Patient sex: M
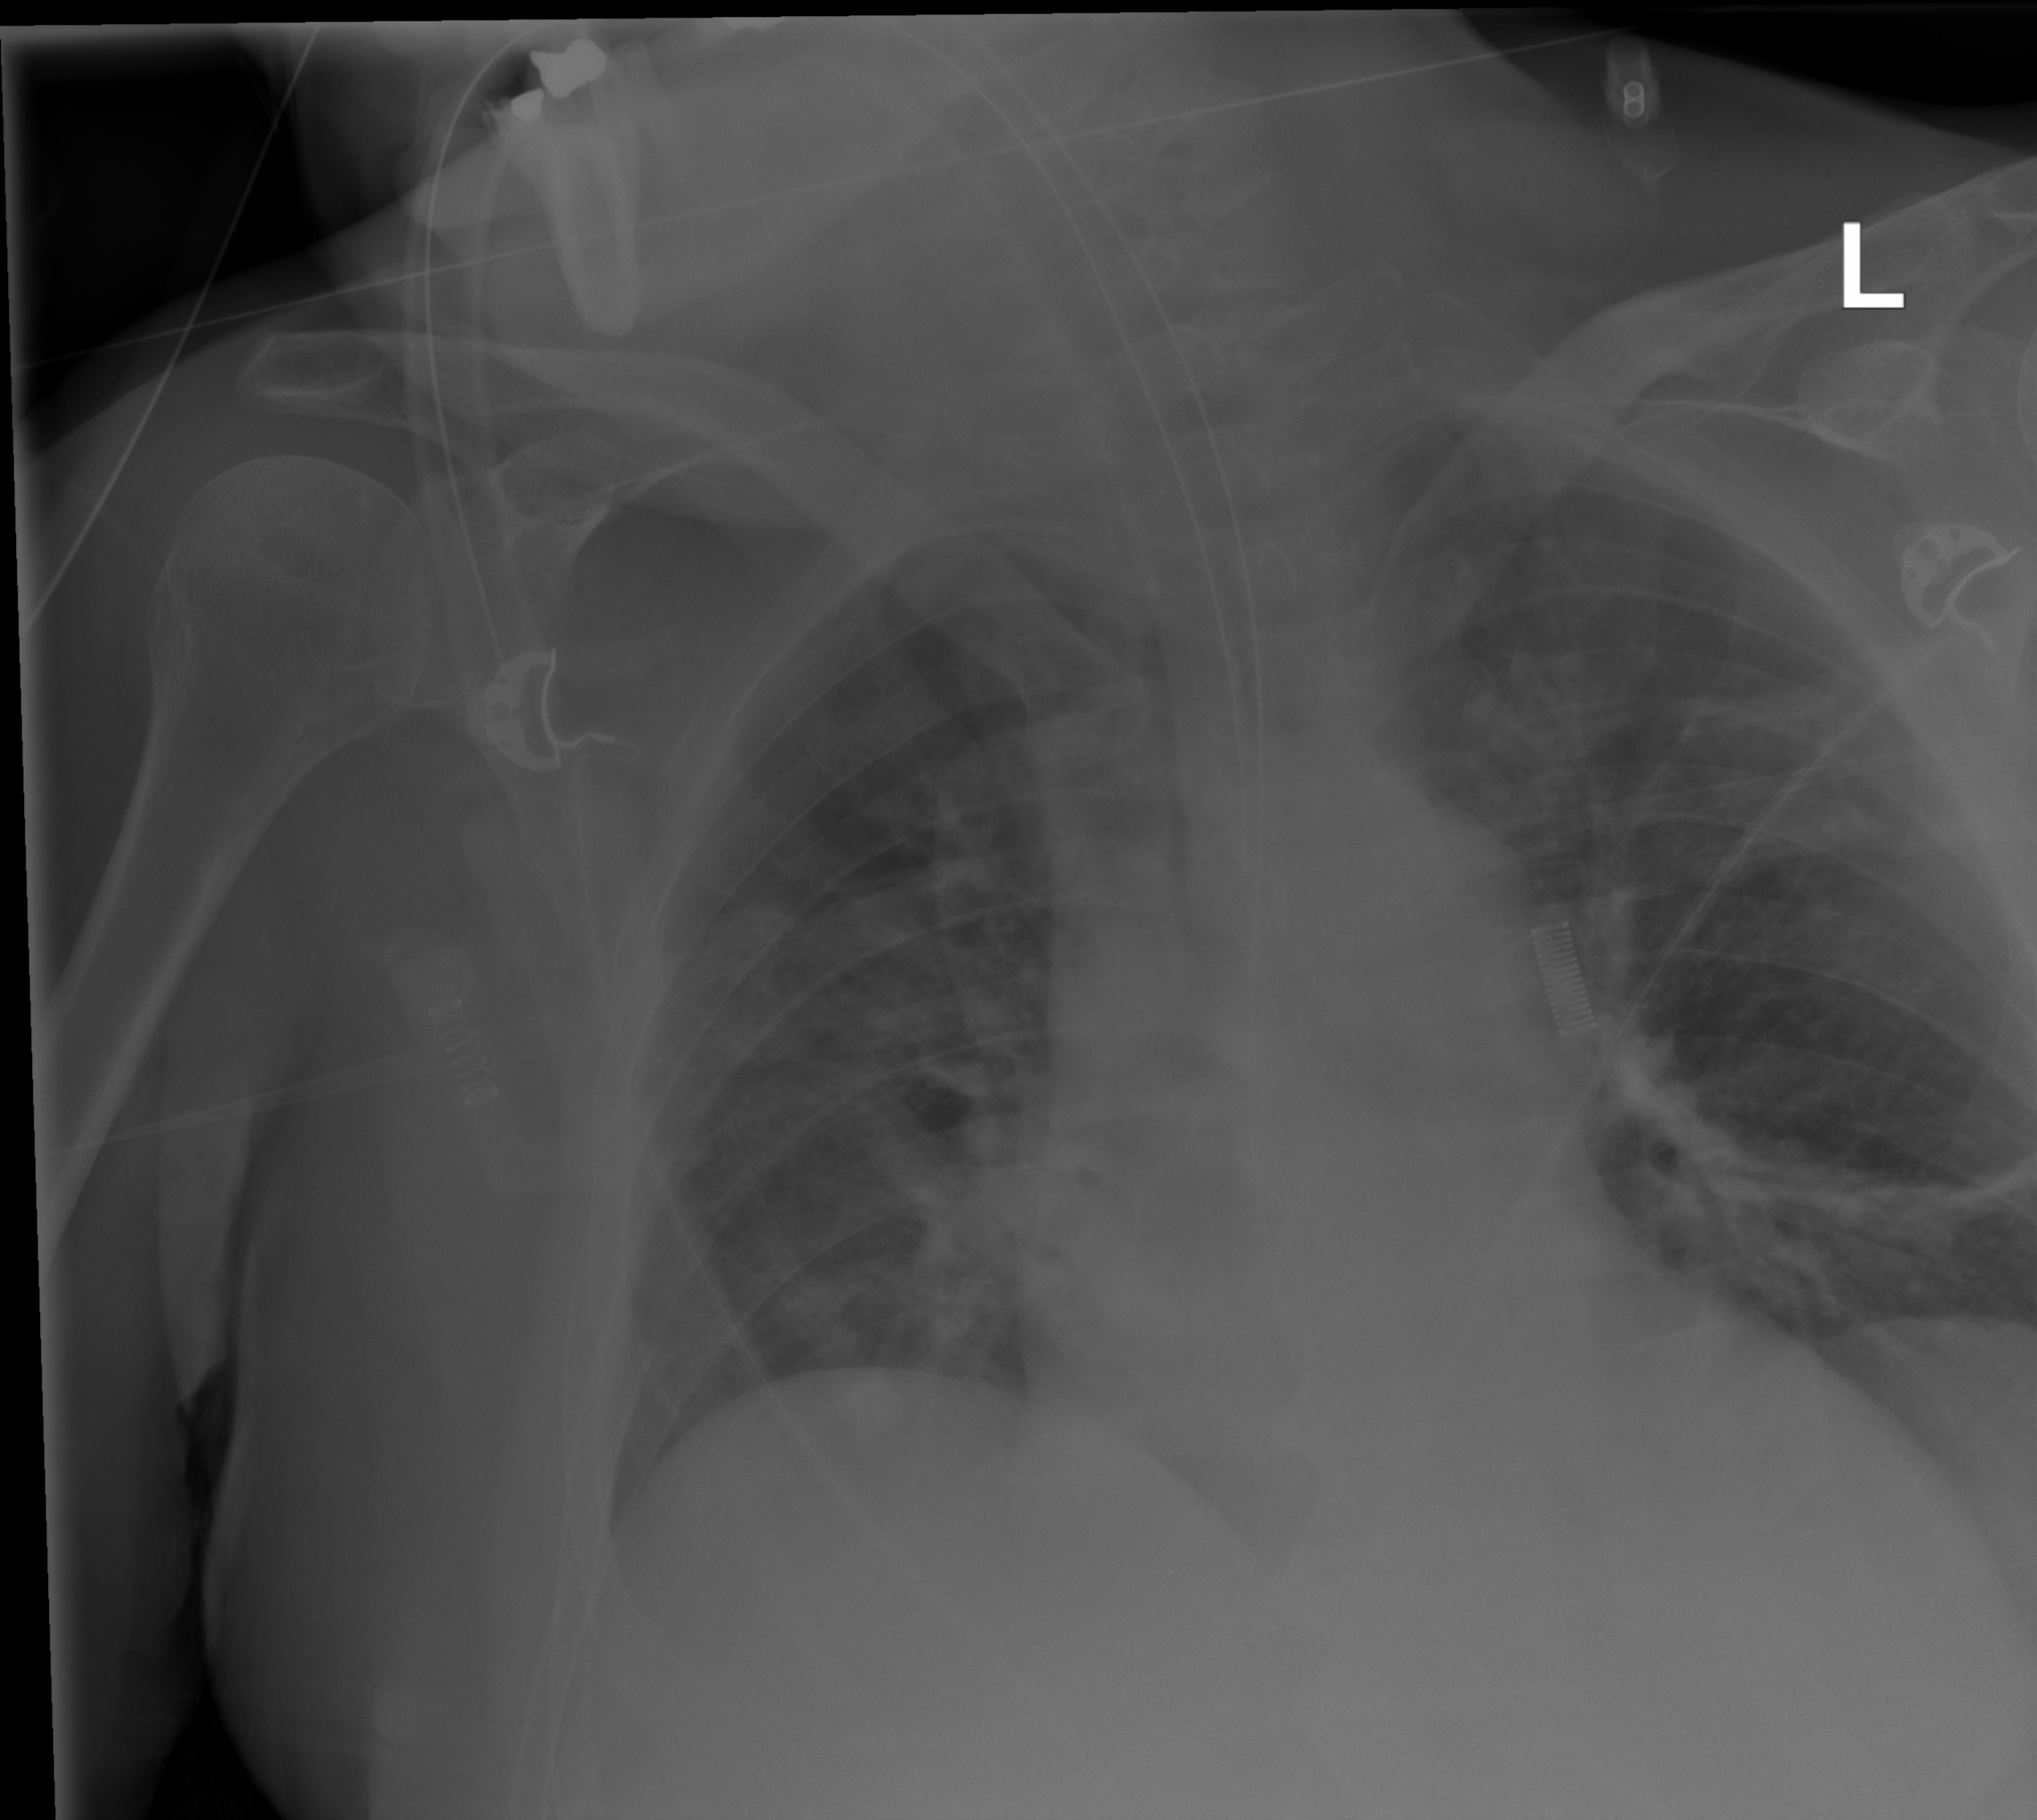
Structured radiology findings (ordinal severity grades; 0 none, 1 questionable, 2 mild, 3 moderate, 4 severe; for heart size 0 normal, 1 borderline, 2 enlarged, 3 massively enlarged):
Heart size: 1
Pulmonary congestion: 2
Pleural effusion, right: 0
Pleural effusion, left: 0
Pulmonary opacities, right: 2
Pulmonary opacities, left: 0
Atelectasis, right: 2
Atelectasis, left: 2